Interaction volume radius: 10 \u00c5
Interaction volume height: 10 \u00c5
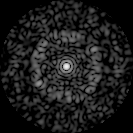
Disorder parameter: 0.8492